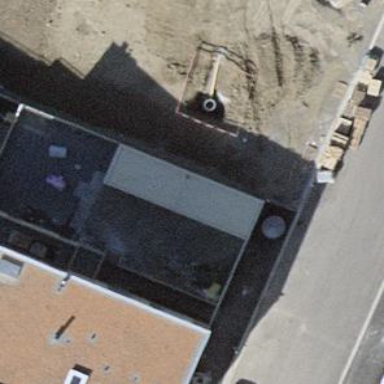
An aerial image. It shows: View of roof of building.